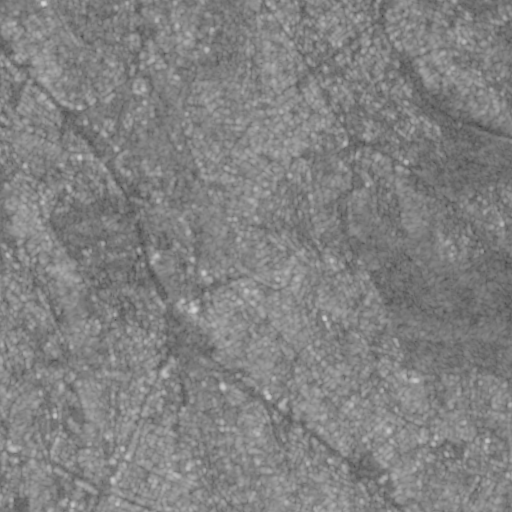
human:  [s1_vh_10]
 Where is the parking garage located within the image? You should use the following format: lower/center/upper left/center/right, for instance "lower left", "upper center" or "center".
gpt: The parking garage is located in the upper left of the image.
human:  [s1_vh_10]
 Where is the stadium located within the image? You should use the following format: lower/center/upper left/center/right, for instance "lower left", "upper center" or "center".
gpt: The stadium is located in the center left of the image.
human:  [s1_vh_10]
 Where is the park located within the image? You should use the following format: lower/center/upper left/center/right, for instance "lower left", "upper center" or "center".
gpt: There is no park in the image.

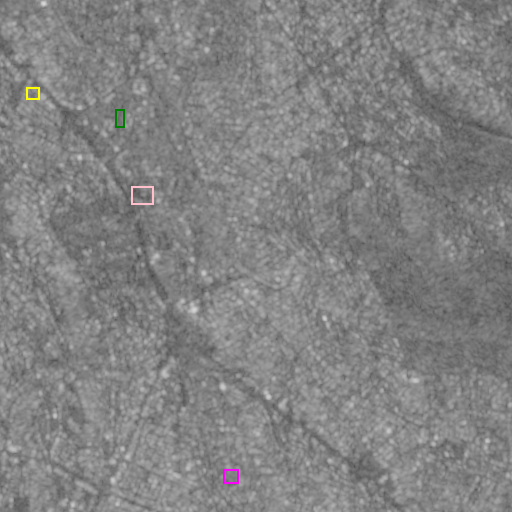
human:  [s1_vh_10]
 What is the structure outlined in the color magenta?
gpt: The structure outlined in magenta is a park.
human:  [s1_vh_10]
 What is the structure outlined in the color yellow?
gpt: The structure outlined in yellow is a parking garage.
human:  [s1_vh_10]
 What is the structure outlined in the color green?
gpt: The structure outlined in green is a parking lot.
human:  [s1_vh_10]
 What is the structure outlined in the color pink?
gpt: The structure outlined in pink is a stadium.
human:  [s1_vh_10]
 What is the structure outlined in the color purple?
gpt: There is no purple outline.